Field crop: maize
Growth stage: 2
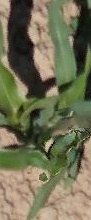
Species: maize